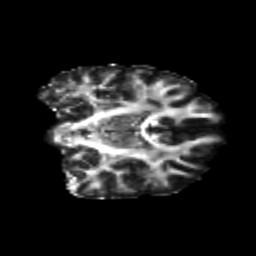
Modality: FA
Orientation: coronal
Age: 23
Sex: female
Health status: healthy
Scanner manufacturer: philips
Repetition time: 7.386 s
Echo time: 0.08599 s